Field crop: maize
Growth stage: 2
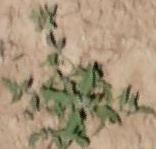
Species: atriplex